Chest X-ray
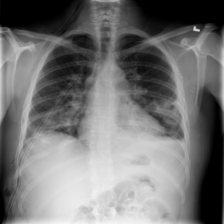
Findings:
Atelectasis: negative
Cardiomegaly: negative
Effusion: negative
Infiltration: negative
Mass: negative
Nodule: negative
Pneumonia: negative
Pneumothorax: negative
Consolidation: negative
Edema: negative
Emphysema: positive
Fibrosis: negative
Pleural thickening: negative
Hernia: negative